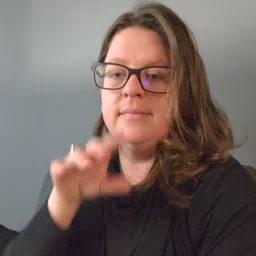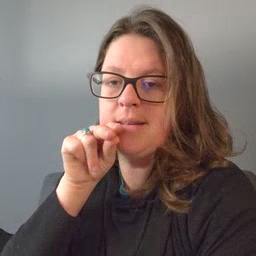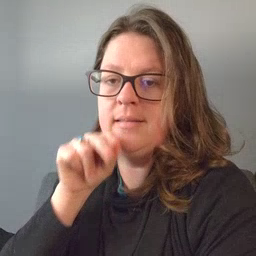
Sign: duck